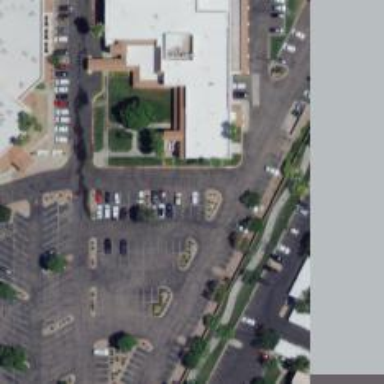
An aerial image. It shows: Healthcare clinic.